Question: I would like to create div like this picture:

So far I created this:
'''
<div style="width: 300px; height: 200px; left:20px; top: 40px;">
<div style="width: 300px; height: 20px; top: 0px; background-color: #76b900; border-radius: 3px; "/>
</div>
'''
How I can add color gradient like the picture. And also how I can add 45 degree angle like the picture?
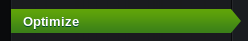
Answer: The idea is to use a pseudo element with the same gradient as the main element, but diagonally across, then rotate it 45 degrees:
'''
h1 {
background: linear-gradient(#5FA309, #3B8018);
position: relative;
line-height: 30px;
}
h1:after {
content: '';
background: linear-gradient(top left, #5FA309, #3B8018);
transform: rotate(45deg);
position: absolute;
top: 4px; right: -11px;
width: 21px;
height: 21px;
}
'''
Here's a demo: <URL>
Don't forget vendor prefixes in production...